Field crop: maize
Growth stage: 1
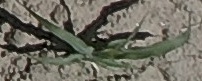
Species: sorghum